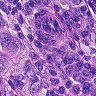
Metastatic tissue present: yes